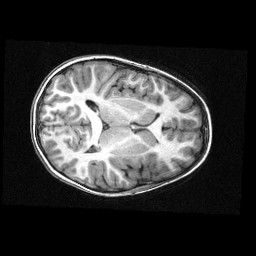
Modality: T1w
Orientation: axial
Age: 10
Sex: female
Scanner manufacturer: siemens
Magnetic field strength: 3 T
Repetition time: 2.3 s
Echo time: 0.00336 s